Question: I have multiple unordered lists (UL) elements. Please check the image below:
what I want to do is float the ULs next to each other. The ULs have different lenghts of content (LIs), therefore some UL are longer than other. When I float ULs next to each other in a limited width div layer, at some point the last ULs float at the bottom / left. However... if there's a UL that is longer there will be some space. I wish the ULs to float left and to to each other, at the bottom of each UL element, without spaces. Is there a way to achieve this with HTML/CSS?
floating ULs left of each other is easy... but I don't know how to get rid of the margin
----- UPDATE ----
this is the code I use to generate the HTML... actually I changed it from ULs to TABLEs but it doesn't change my problem. I have a number of TABLEs which may vary from 1 to 8. The width of the container DIV where these tables will appear can host up to 4 columns. The TABLEs will have different amounts of ROWs therefore will differ in lengths.
'''
$groups = array();
foreach ($related->posts as $post) {
$groups[$post->post_type][] = $post;
}
foreach ($groups as $name => $posts) {
printf('<table class="related-group related-%s "><tbody>', htmlspecialchars($name));
foreach ($posts as $post) {
printf('<tr class="related-item"><td><a href="'.get_permalink($post->ID).'" rel="permalink">'.get_the_post_thumbnail($post->id, '32').'</a></td><td><a href="'.get_permalink($post->ID).'" rel="permalink">'.$post->post_title.'</a></td></tr>');
}
echo '</tbody></table>';
}
'''
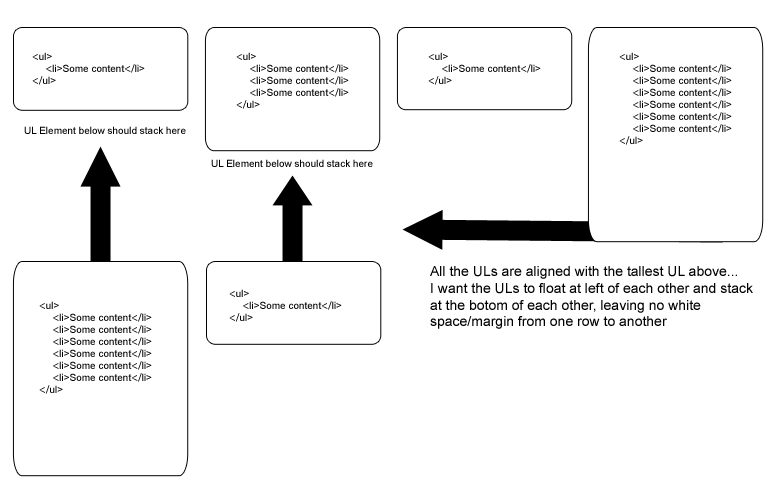
Answer: Although advices and suggestion given were indeed helpful,
I solved the problem with jQuery Masonry, a jQuery plugin
<URL>
I'm not sure whether there are better ways to do it, but this one just worked
Isotope, another jQuery plugin that looks similar to Masonry, could probably do the same job as Masonry but I haven't tested yet: <URL>
thanks for reading and dropping by